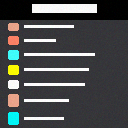
Screen state: on